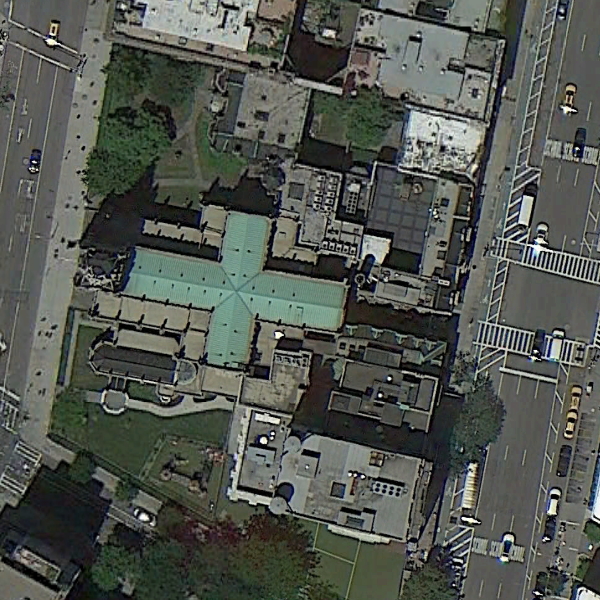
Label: Church